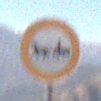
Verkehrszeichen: VerbotGespannfuhrwerke
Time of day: Midday
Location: Outdoor (Nature)
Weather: Clear
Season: NotSpecified
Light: Natural